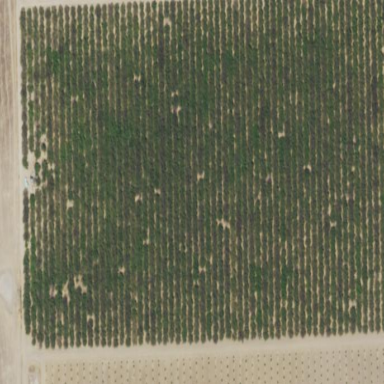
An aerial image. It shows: Almond orchard with rows of almond trees.